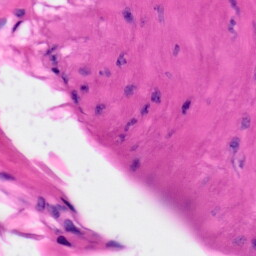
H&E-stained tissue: Skin